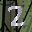
Label: 2